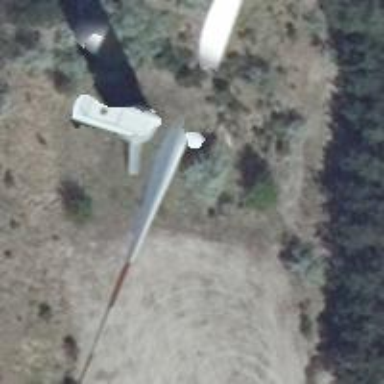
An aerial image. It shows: Wind power generator with wind turbines.